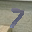
Label: 7